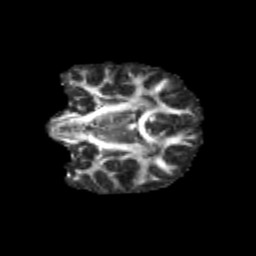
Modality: FA
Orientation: coronal
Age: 11
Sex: female
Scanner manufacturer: siemens
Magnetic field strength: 3 T
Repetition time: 3.8 s
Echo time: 0.07 s